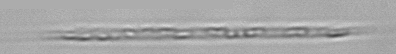
Label: Rhizosolenia